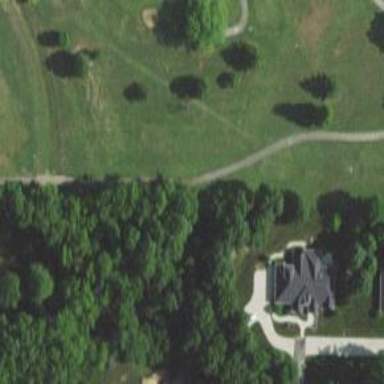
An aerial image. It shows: Footway that resembles golf path.